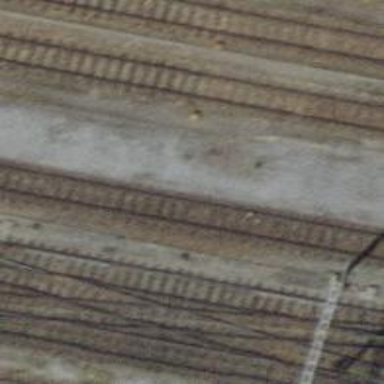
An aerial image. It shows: View of railway yard.